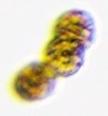
Label: Margalefidinium